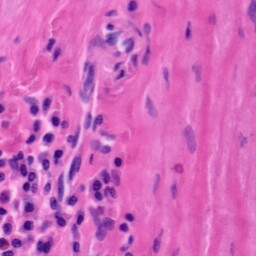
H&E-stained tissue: Tonsil